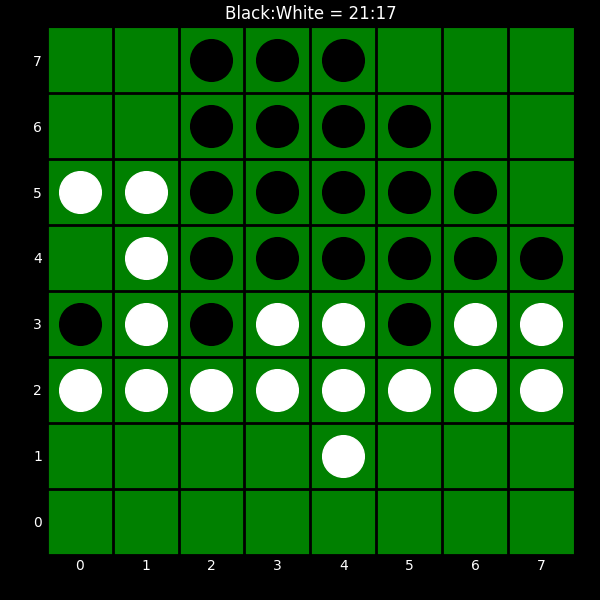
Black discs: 21
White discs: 17